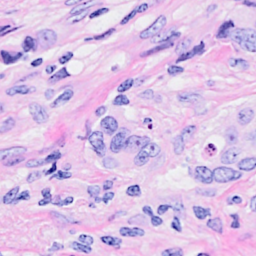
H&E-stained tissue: Breast